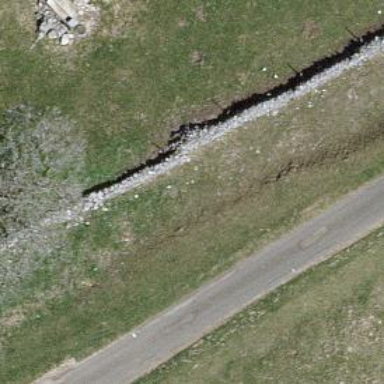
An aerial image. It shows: Wall barrier.